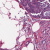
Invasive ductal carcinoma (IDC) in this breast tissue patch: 1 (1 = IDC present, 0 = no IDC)